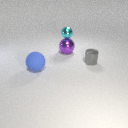
large purple metal sphere behind large blue rubber sphere